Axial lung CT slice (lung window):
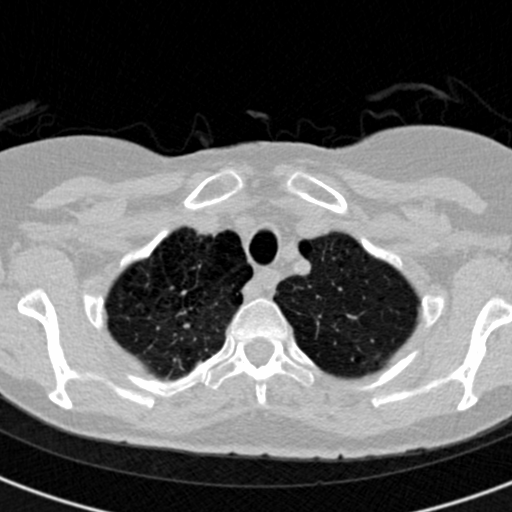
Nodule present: no